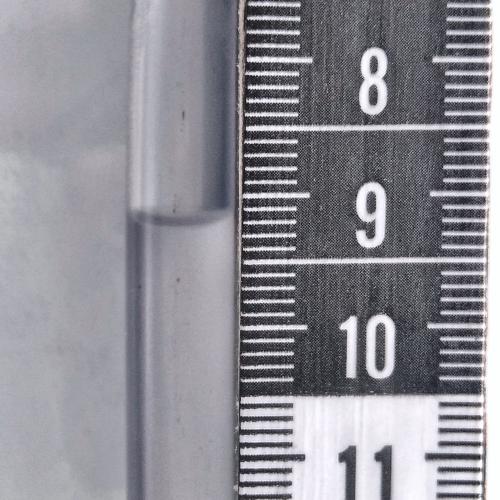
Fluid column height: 9.2 cm